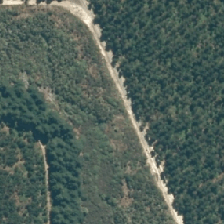
Land cover: manuka_kanuka